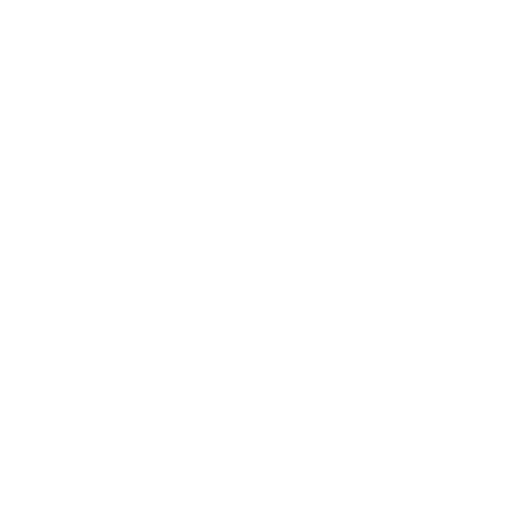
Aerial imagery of bar in Alaska named Southeast Rock containing only unknown